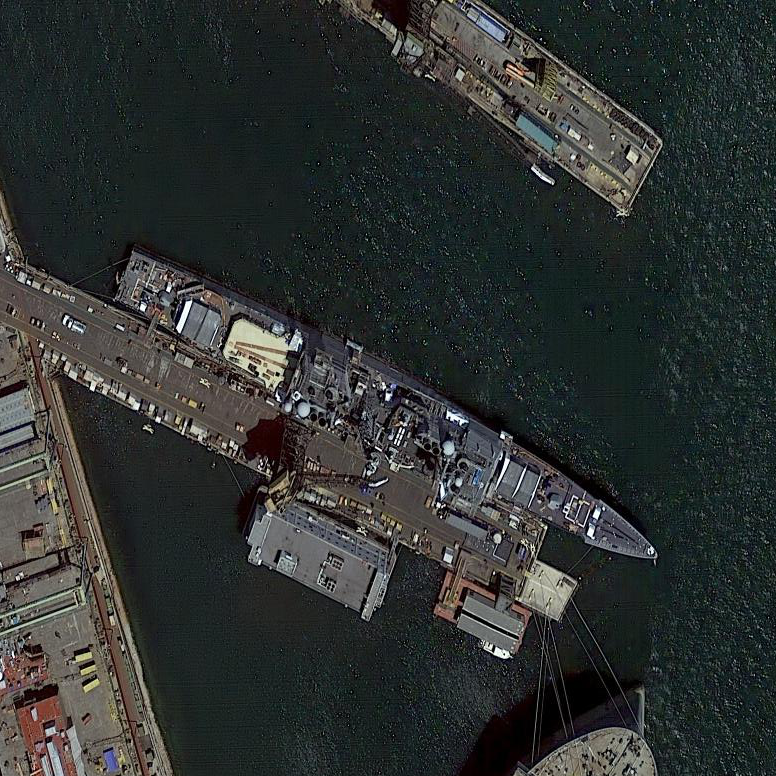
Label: Ticonderoga-class_cruiser